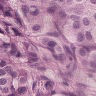
Metastatic tissue present: yes